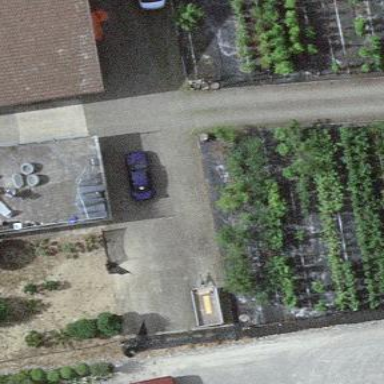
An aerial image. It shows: Garage building.